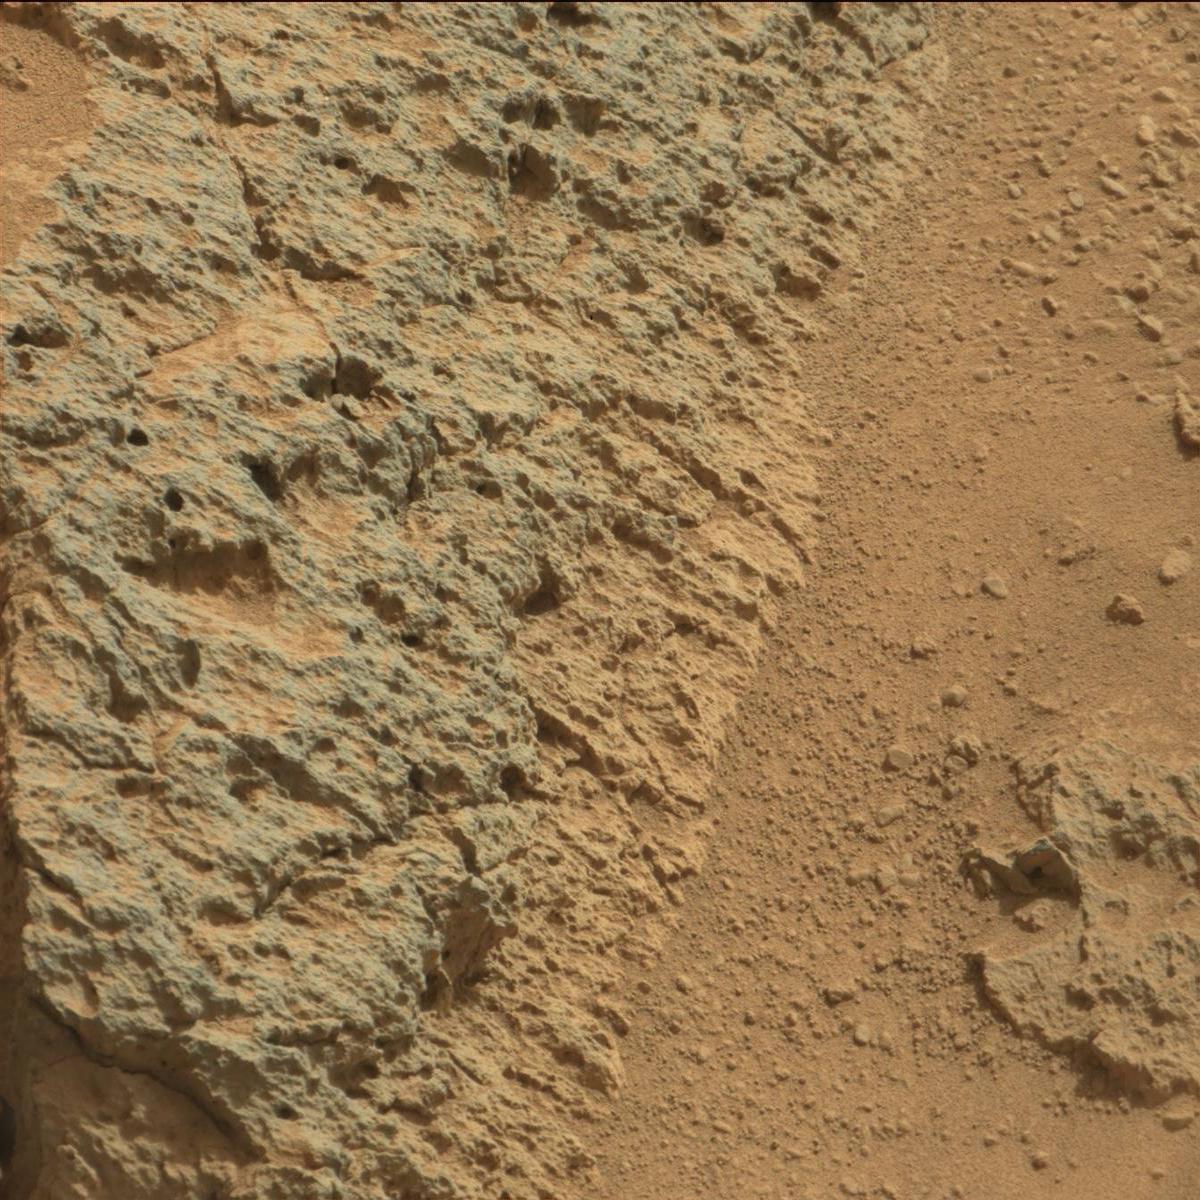
Terrain classes present: Bedrock, Rock, Sand / Soil